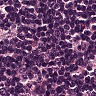
Metastatic tissue present: no